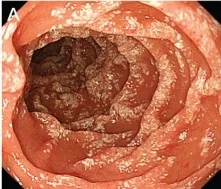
Oesophagogastroduodenoscopy images taken 55 months after radiotherapy show obviously worsened duodenal lymphangiectasia (A).
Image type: endoscopy (gi_endoscopy)